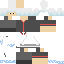
A male human skin with medium skin, wearing brown long hair dressed in a blue hoodie and black pants, featuring a closed mouth.